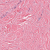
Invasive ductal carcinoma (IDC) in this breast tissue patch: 0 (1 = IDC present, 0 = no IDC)